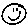
Label: smiley face